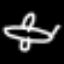
Label: airplane